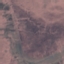
Label: HerbaceousVegetation